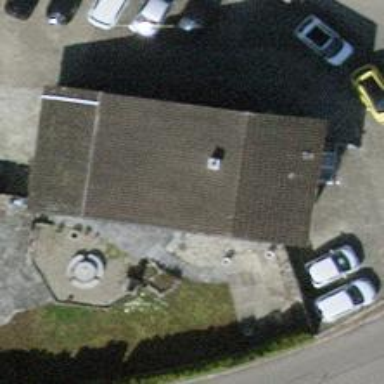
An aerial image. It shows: Car shop.